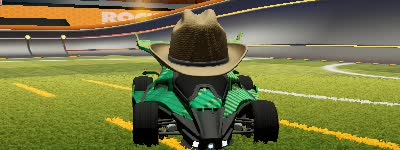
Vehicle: aftershock